Field crop: maize
Growth stage: 1
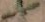
Species: atriplex